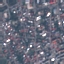
Land use / land cover: Residential